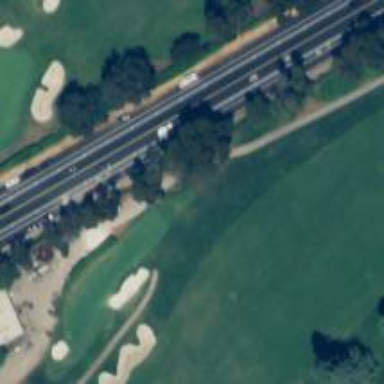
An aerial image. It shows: Path designated for golf carts.